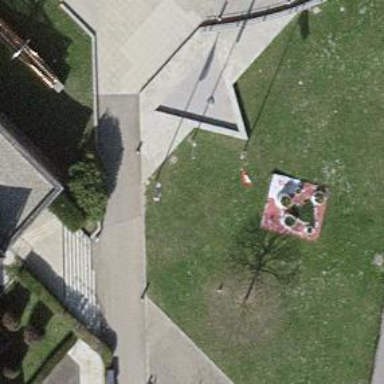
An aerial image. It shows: Flagpole which is man-made.